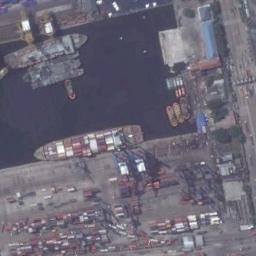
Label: ship